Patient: sex M, age 45
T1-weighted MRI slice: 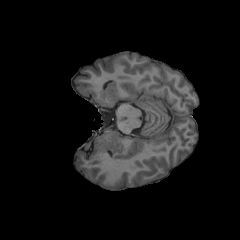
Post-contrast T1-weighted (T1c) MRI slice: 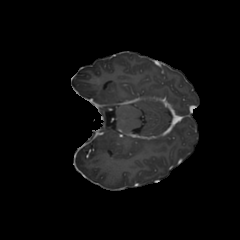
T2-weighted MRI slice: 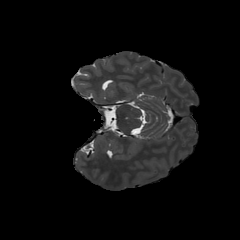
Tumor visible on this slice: no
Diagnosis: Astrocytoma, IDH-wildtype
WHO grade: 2